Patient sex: M
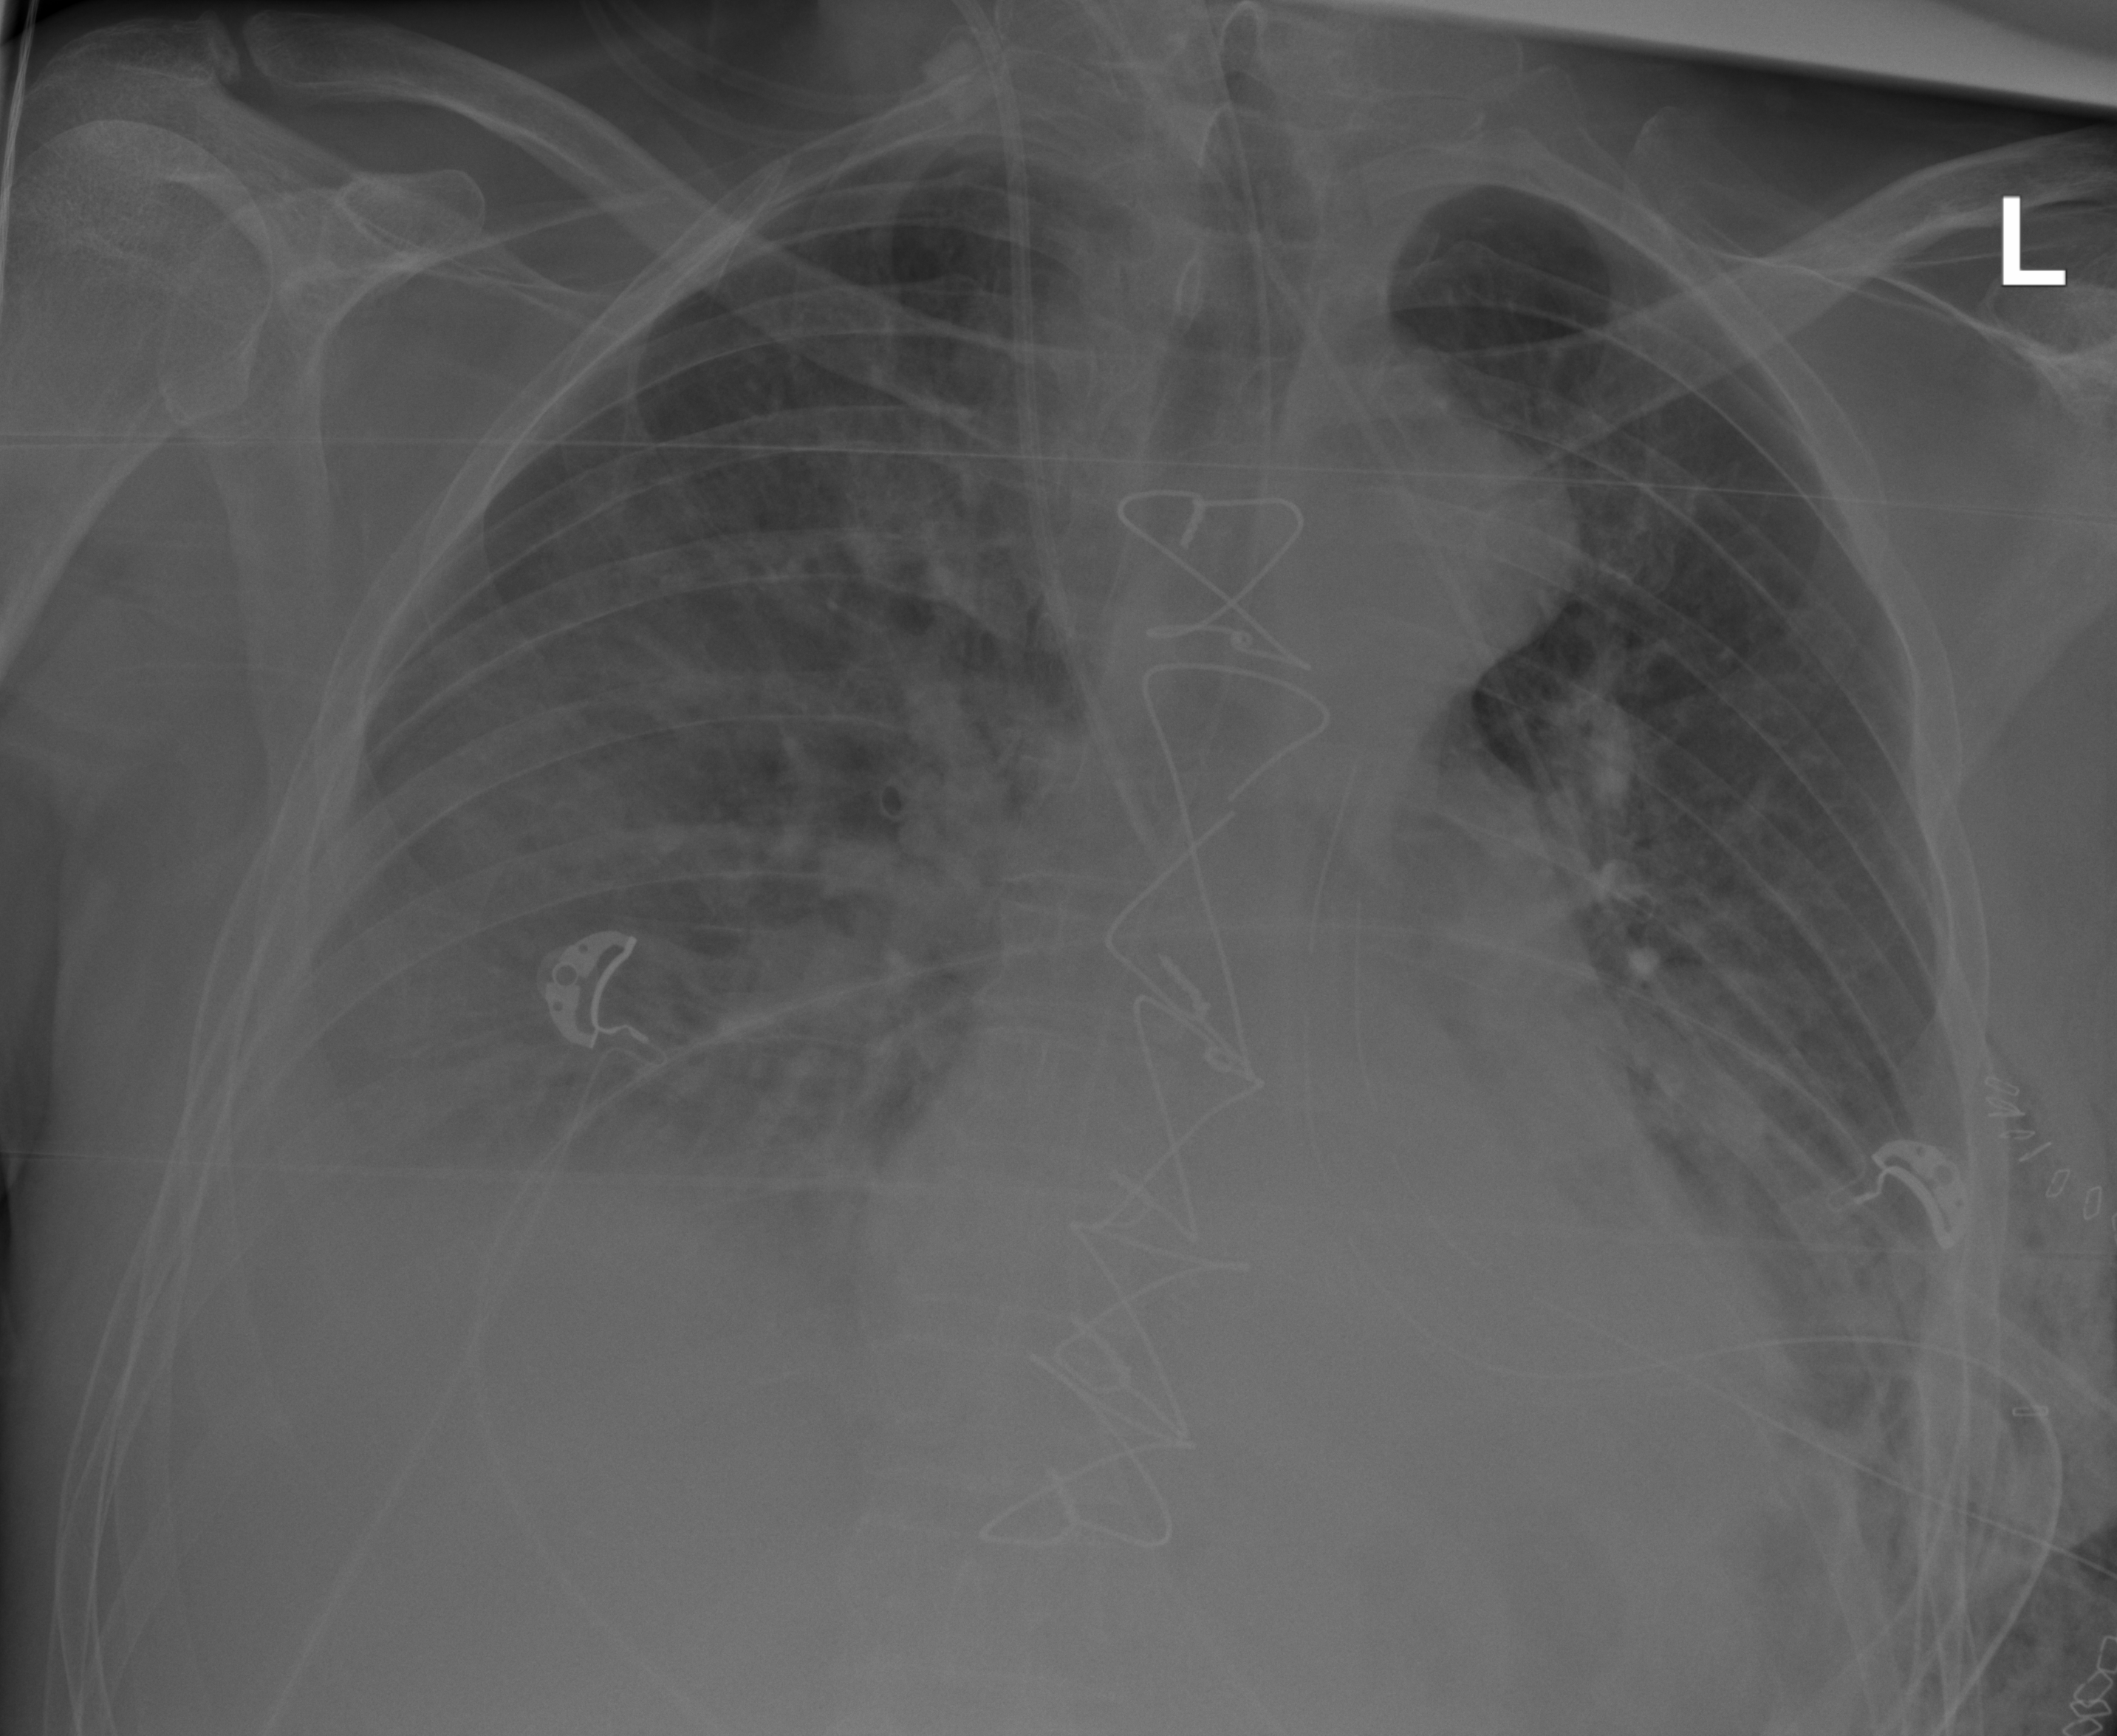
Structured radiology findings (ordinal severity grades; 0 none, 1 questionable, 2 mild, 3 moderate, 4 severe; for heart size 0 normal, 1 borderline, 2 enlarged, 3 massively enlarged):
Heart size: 2
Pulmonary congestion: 2
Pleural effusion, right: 3
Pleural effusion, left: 2
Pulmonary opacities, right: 2
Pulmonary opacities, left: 2
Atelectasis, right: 2
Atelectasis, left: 2